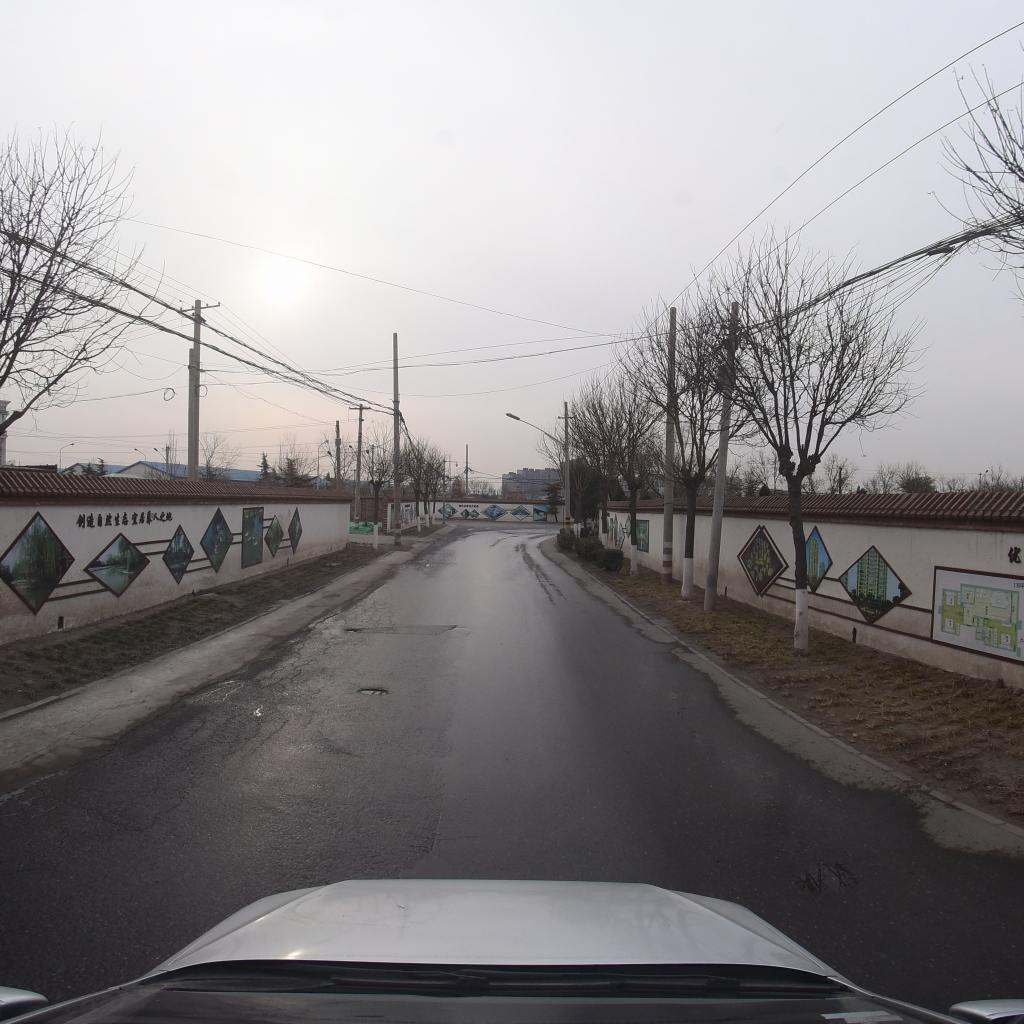
Region: Fengtai
Road damage annotations: alligator crack, pothole